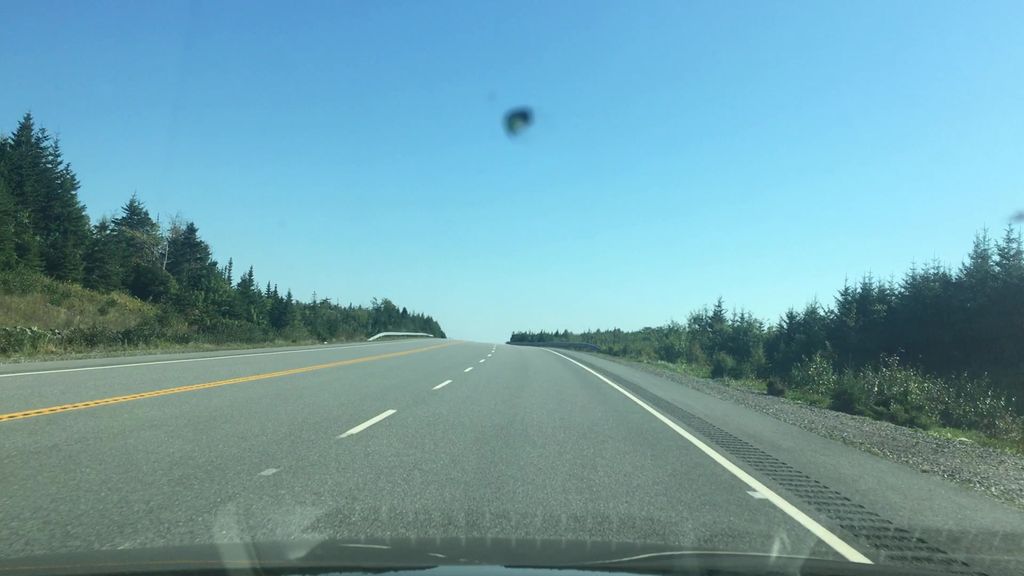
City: halifax